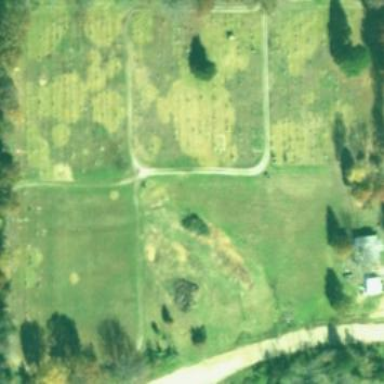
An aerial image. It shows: Cemetery.